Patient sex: F
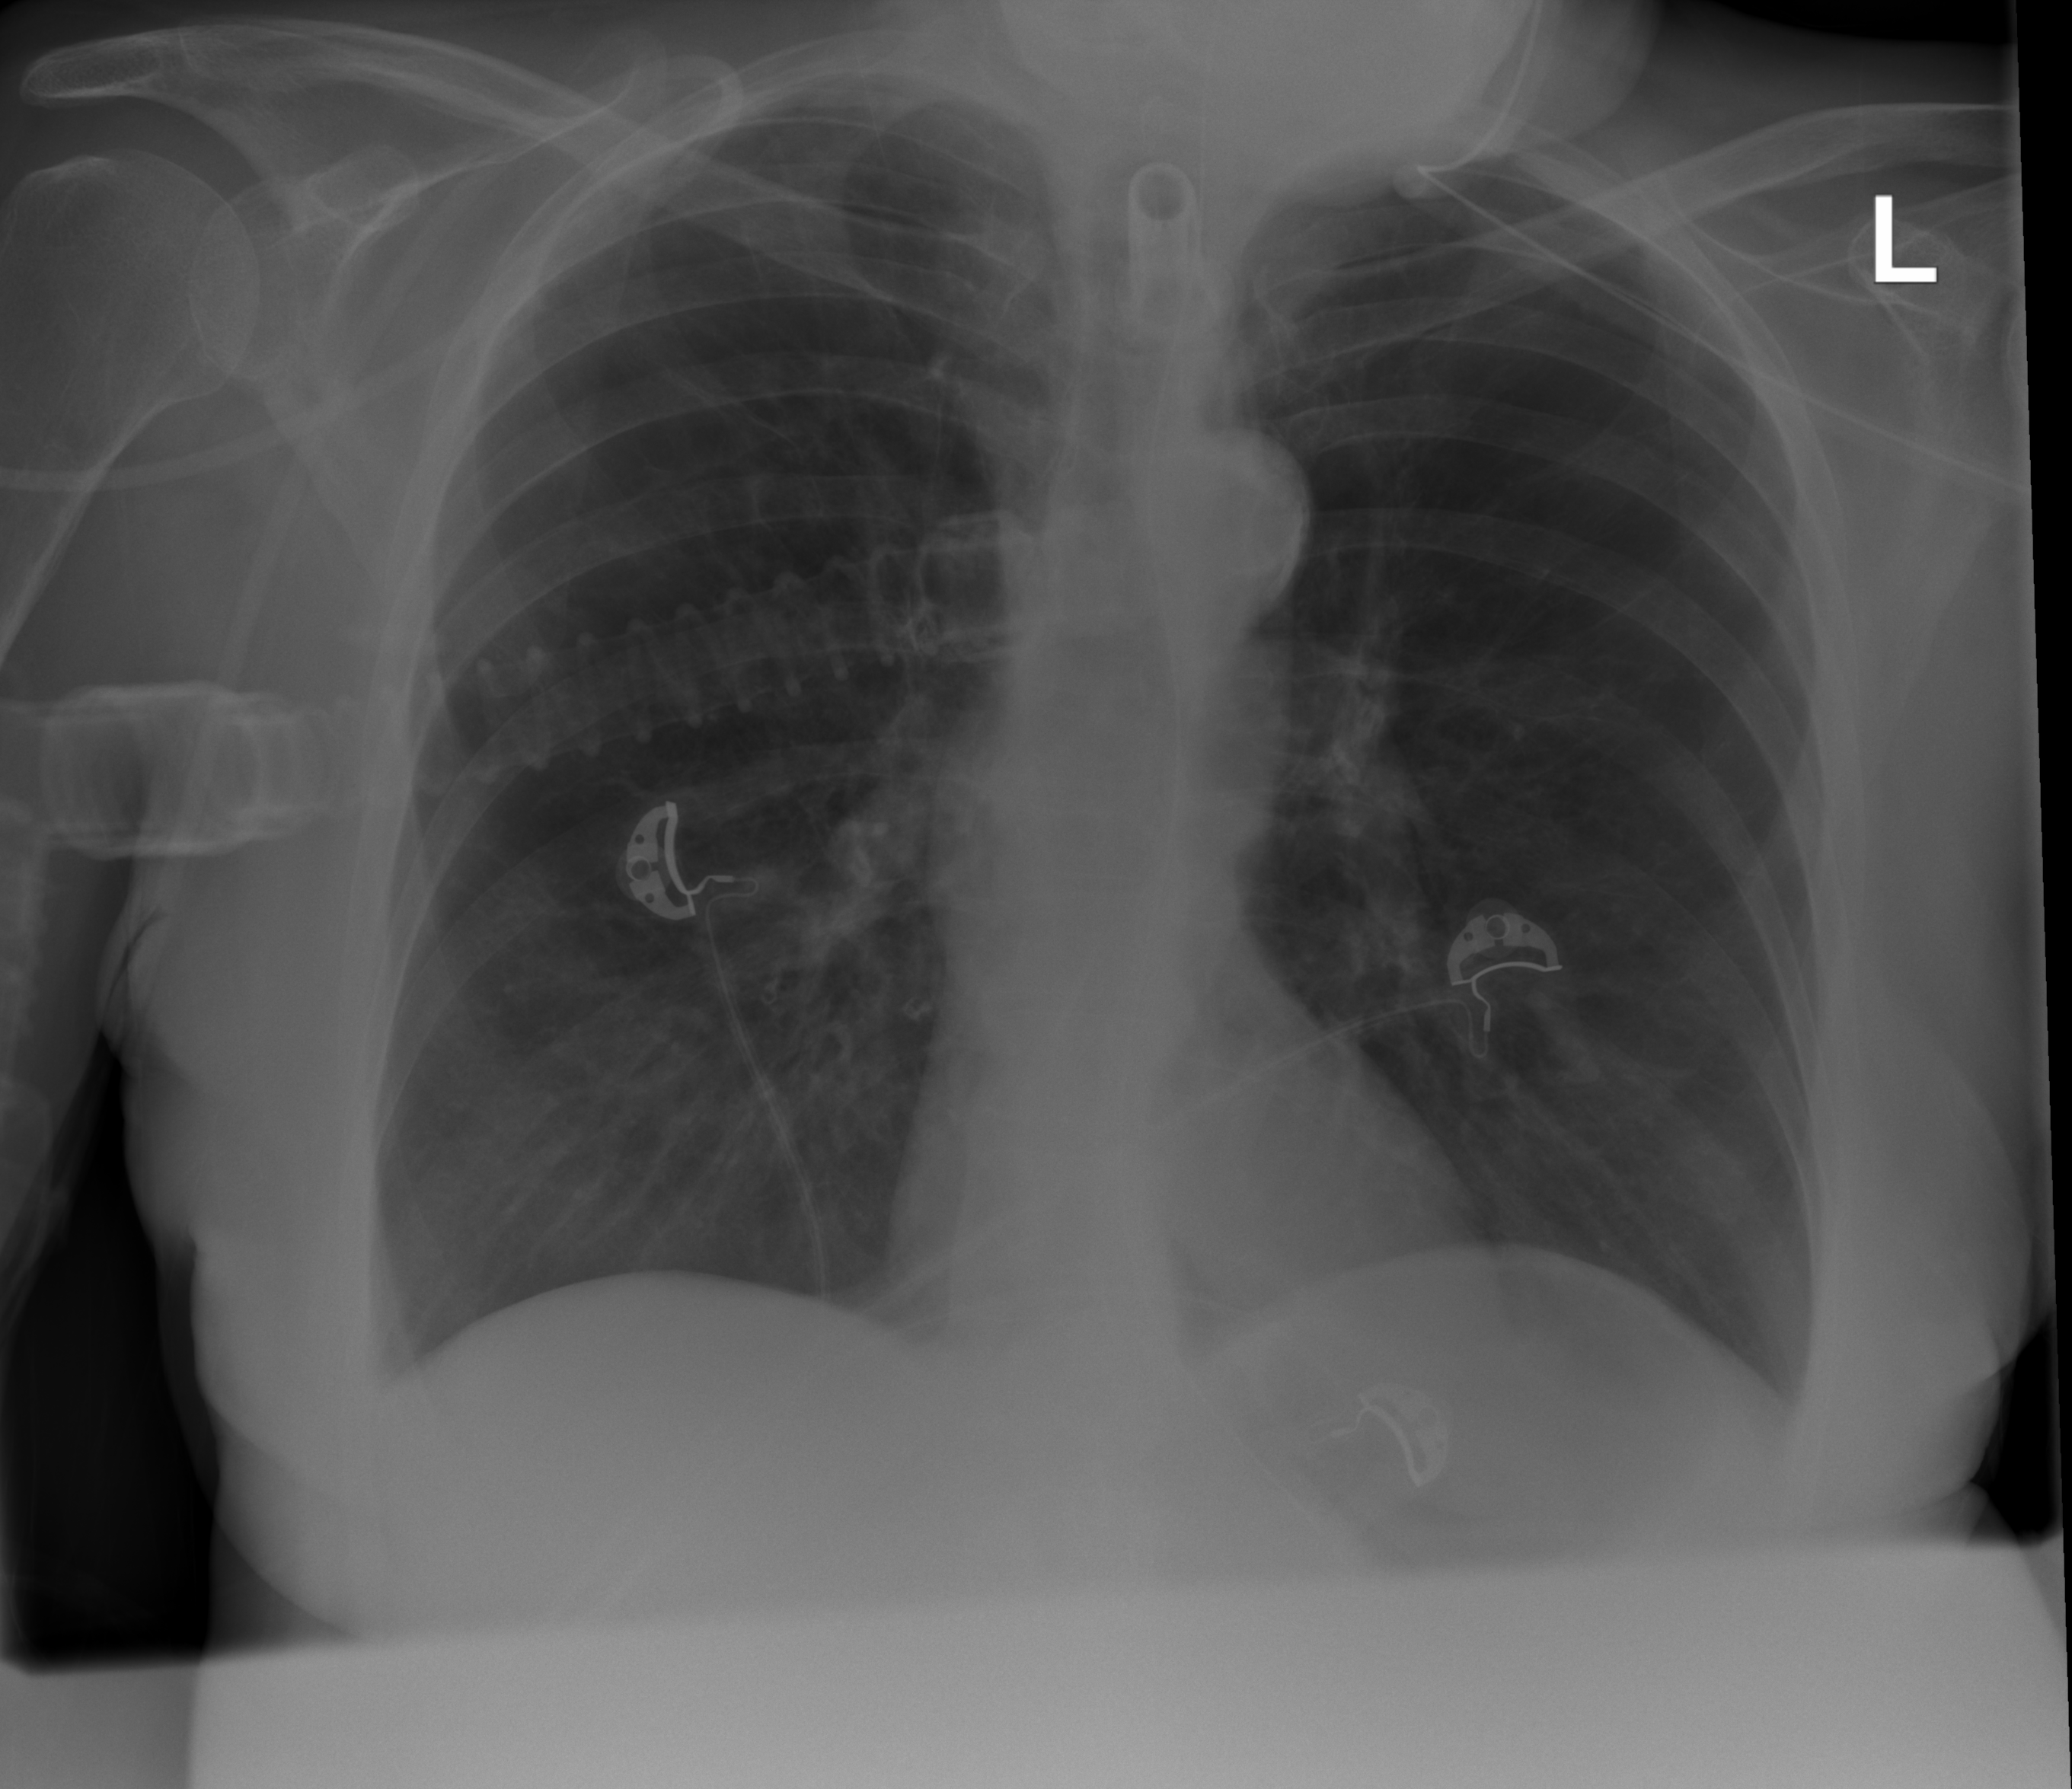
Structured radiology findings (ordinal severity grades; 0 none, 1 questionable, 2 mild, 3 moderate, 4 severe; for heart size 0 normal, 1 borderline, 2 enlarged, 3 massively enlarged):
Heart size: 0
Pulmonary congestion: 0
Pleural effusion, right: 0
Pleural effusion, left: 0
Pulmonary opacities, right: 2
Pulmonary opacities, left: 0
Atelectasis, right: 0
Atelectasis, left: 0